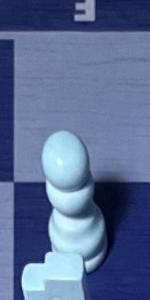
Label: Pawn_White